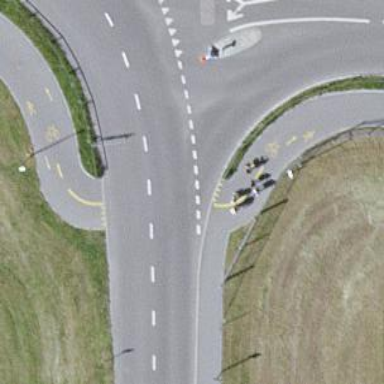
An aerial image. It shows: Road with "give way" sign.